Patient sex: M
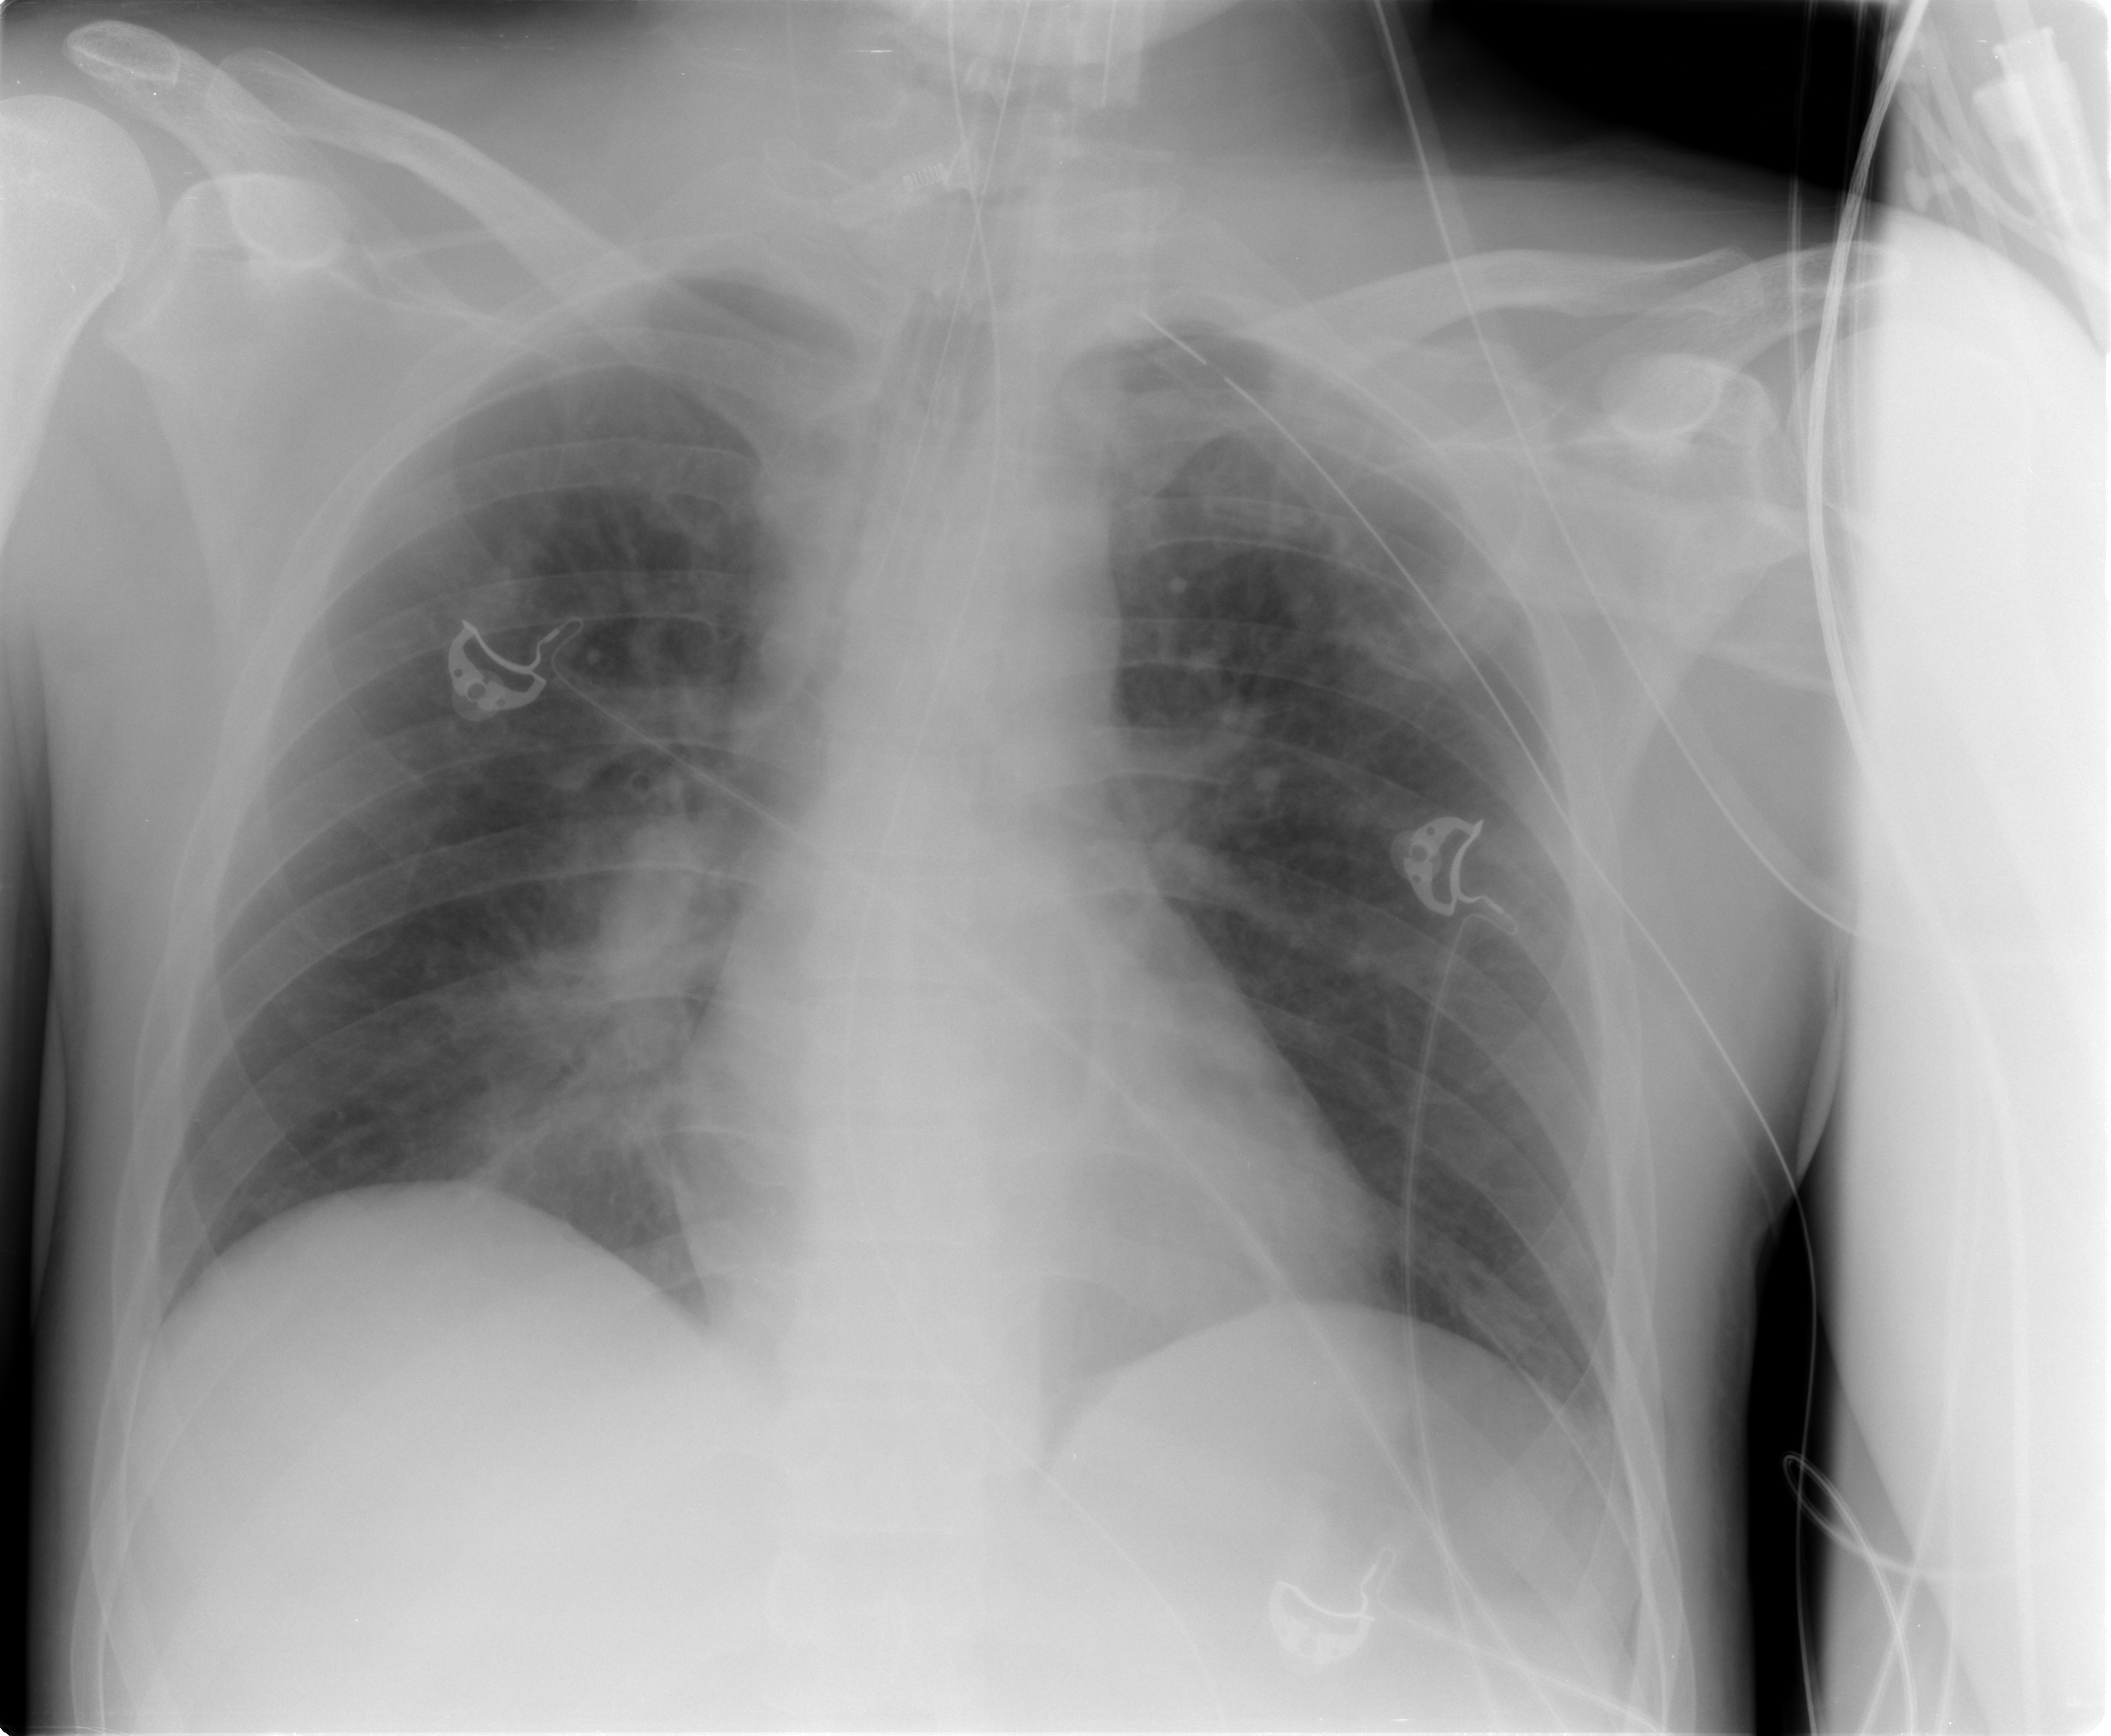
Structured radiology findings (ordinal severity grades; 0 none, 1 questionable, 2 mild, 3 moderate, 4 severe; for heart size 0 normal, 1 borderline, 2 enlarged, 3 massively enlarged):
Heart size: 0
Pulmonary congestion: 0
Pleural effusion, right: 0
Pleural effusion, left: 0
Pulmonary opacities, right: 2
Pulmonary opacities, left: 0
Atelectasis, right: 0
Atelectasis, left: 0